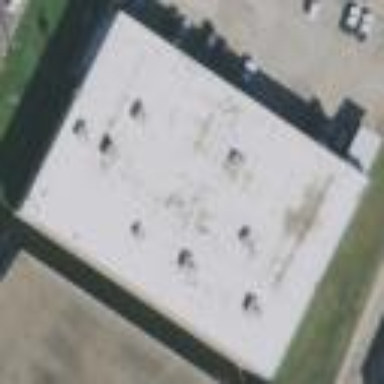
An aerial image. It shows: Warehouse building.